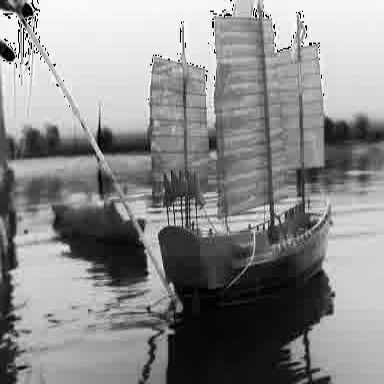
There is a container_ship in the infrared image.